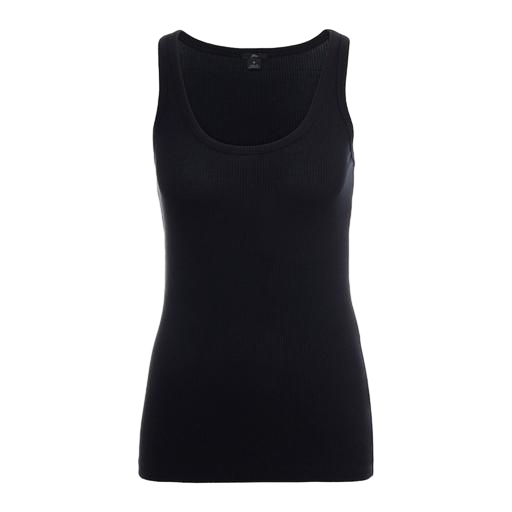
black rib vest, black ribbed tank top, black slim tank, white background